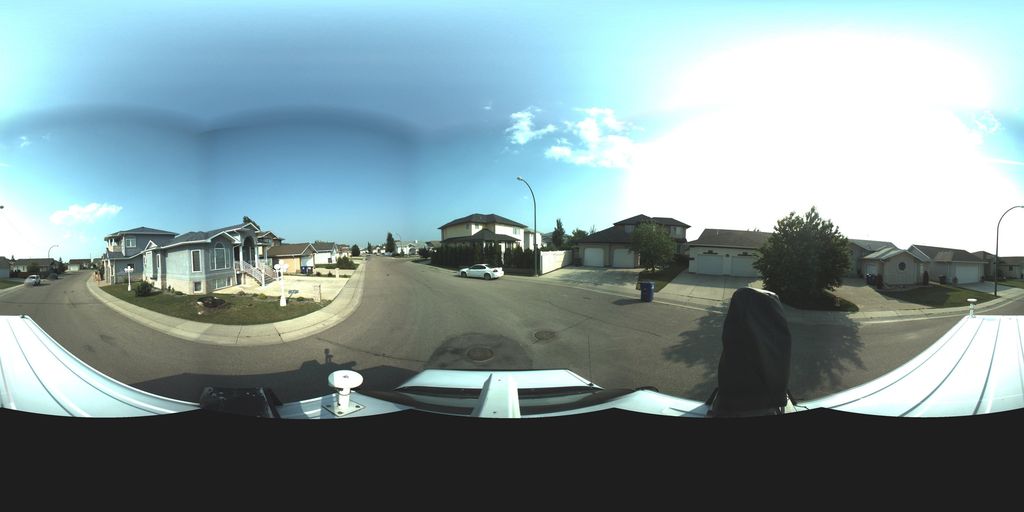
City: saskatoon